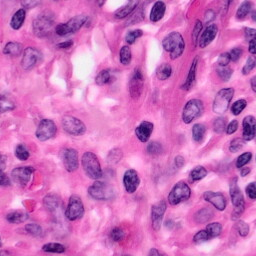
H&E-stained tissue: Pancreatic